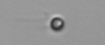
Label: nanoplankton_mix